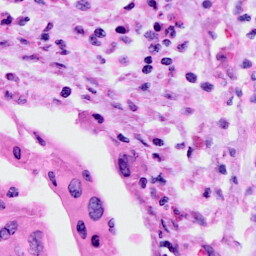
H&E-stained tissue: Cervix